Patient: sex M, age 79
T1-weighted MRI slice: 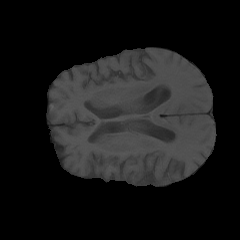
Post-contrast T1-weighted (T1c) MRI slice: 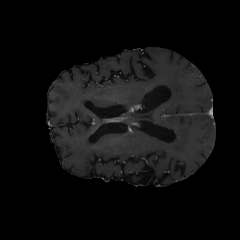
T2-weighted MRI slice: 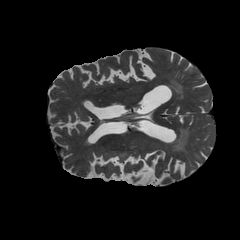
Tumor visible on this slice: yes
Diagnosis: Glioblastoma, IDH-wildtype
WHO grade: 4